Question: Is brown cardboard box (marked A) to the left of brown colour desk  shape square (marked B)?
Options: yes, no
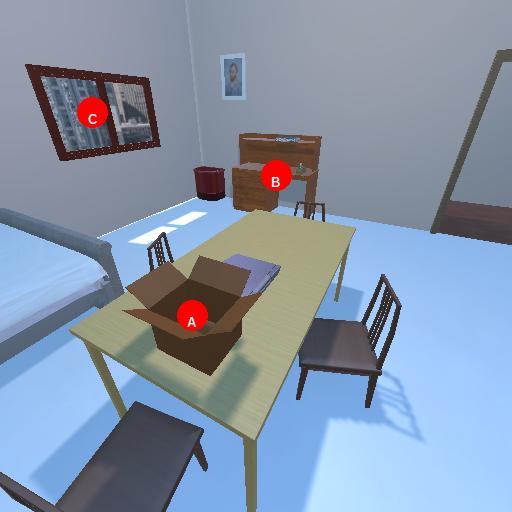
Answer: yes